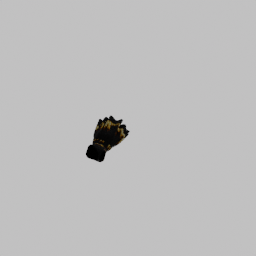
Label: people